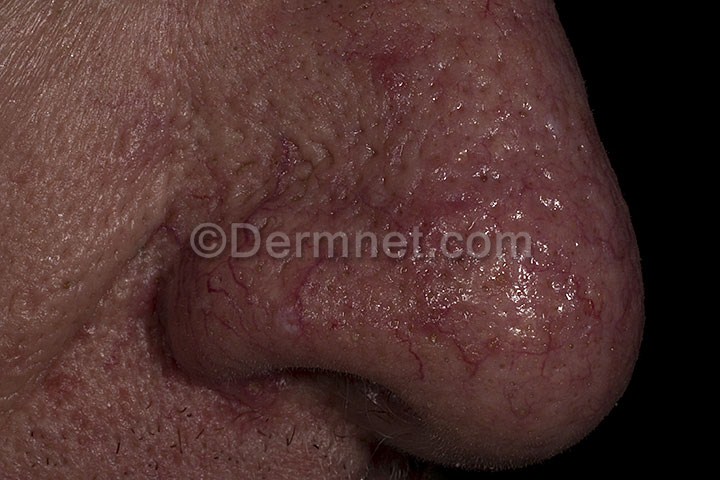
Disease: Acne and Rosacea Photos